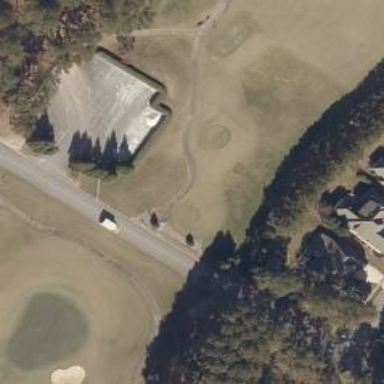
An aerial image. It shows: Path for both roads and golfers.